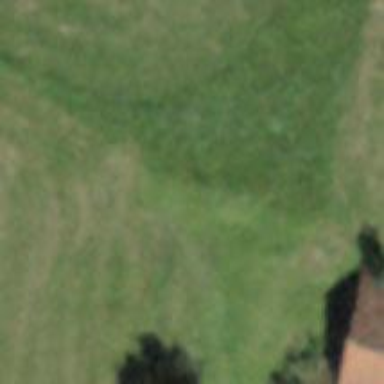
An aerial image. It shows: Grass path.